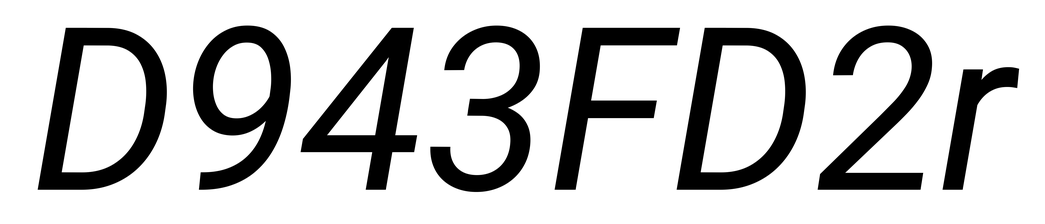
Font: Roboto-Italic_Italic